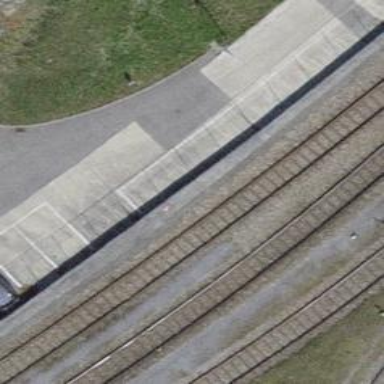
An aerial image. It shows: Single-track railway spur.